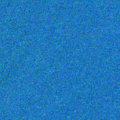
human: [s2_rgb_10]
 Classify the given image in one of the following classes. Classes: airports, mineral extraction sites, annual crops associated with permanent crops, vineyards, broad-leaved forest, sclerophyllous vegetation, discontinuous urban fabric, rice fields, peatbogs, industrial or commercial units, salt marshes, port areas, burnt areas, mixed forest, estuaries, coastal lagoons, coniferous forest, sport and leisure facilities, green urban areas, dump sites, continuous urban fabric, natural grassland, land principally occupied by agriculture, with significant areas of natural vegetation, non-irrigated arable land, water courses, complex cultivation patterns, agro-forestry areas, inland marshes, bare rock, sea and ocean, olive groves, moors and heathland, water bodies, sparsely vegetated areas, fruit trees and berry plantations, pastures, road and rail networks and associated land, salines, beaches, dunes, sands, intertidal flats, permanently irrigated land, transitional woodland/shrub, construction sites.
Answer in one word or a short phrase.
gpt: sea and ocean